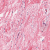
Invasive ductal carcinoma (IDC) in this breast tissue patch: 0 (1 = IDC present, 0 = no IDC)